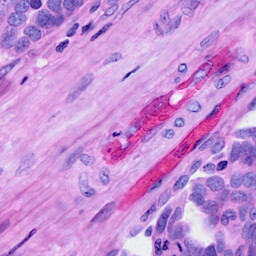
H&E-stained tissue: Ovarian